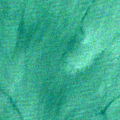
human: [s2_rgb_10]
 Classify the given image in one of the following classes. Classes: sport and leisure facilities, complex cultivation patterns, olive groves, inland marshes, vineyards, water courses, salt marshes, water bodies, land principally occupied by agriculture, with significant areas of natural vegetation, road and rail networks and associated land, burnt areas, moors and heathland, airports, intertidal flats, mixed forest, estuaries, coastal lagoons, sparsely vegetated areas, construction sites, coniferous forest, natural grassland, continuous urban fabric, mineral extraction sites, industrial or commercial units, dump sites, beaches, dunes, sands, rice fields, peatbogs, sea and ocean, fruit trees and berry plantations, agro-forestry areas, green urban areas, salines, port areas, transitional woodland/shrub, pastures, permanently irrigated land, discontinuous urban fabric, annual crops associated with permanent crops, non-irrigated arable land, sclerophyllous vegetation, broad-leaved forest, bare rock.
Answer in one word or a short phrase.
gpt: sea and ocean